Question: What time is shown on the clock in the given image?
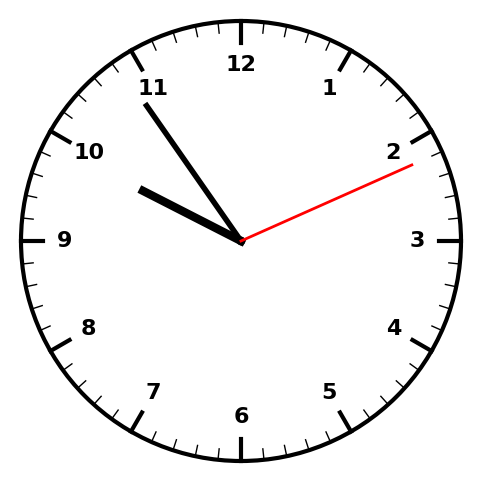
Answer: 09:54:11